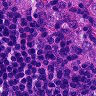
Metastatic tissue present: no